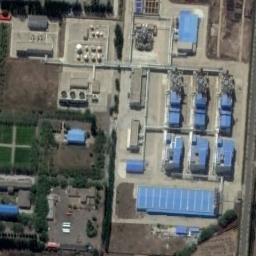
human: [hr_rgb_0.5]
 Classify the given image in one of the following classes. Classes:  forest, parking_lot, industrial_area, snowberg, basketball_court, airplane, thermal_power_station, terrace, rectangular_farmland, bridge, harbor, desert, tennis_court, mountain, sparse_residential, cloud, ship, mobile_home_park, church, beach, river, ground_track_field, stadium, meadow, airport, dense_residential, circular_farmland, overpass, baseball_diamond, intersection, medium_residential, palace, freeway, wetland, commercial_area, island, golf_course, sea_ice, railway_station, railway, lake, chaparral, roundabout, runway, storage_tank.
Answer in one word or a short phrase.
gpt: industrial_area